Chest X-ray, PA view. Patient: 58 years old, sex M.
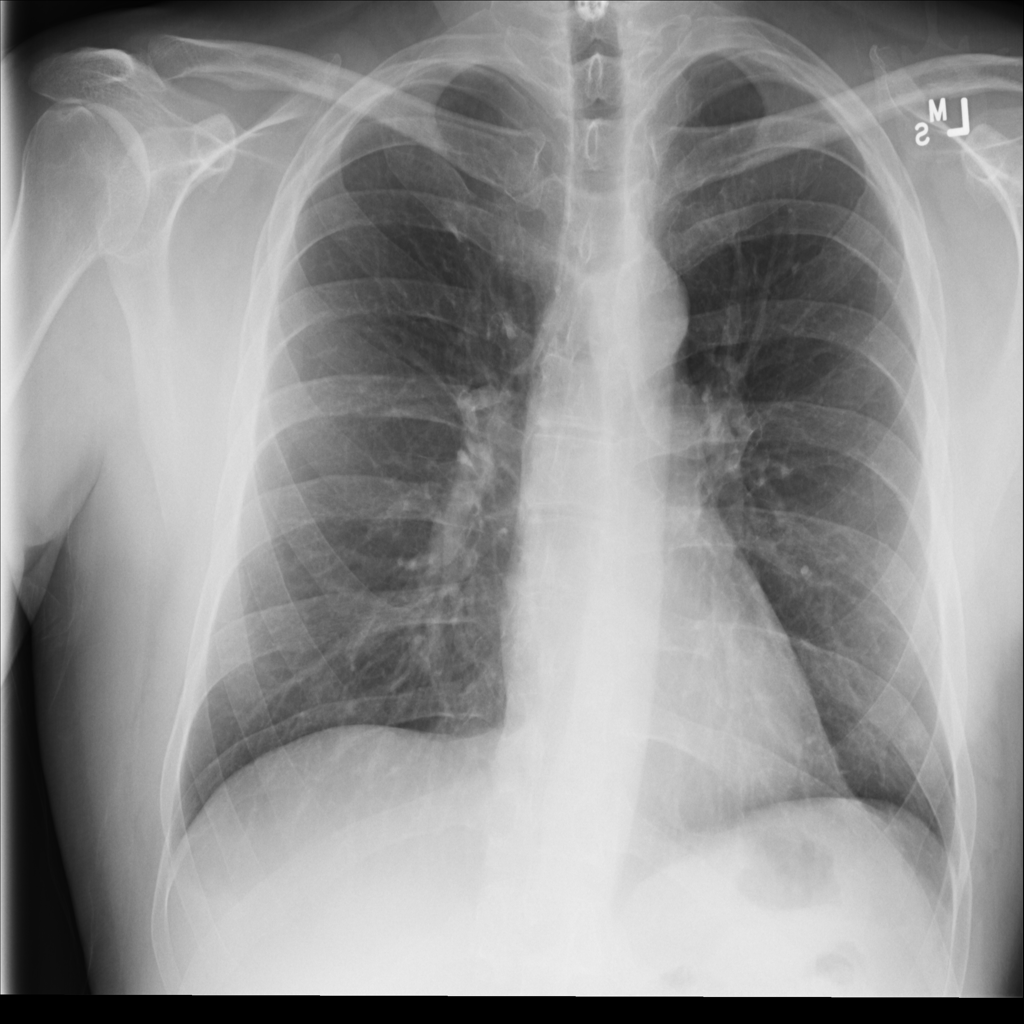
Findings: No Finding